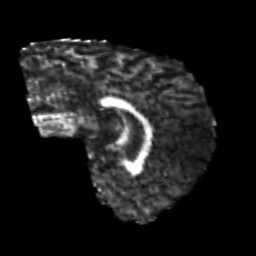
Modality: FA
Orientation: sagittal
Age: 24
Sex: male
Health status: healthy
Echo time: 0.074 s